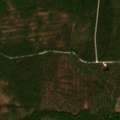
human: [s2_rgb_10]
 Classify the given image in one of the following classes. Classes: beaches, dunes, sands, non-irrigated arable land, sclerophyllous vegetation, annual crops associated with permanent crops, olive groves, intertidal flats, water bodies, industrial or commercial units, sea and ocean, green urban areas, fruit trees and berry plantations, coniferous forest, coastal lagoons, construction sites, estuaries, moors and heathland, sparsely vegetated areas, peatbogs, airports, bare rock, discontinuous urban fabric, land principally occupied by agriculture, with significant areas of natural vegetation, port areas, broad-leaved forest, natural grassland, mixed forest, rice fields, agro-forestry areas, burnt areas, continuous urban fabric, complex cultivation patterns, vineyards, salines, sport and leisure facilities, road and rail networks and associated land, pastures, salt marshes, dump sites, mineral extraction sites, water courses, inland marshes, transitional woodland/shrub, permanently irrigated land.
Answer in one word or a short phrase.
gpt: coniferous forest, mixed forest, transitional woodland/shrub